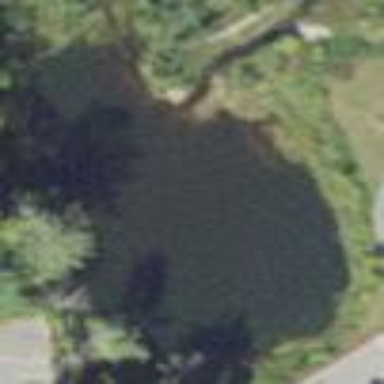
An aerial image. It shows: Serene pond surrounded by nature.